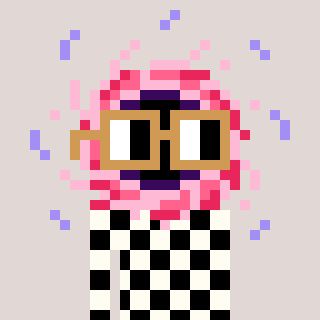
a pixel art character with square brown glasses, a blackhole-shaped head and a grayscale-colored body on a warm background